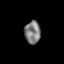
Tissue: skin
Cell type: Epithelial cells
Senescence score: 0.272
Nuclear area (px): 354
Mean DAPI intensity: 124.486